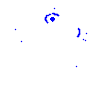
Particle: kaon